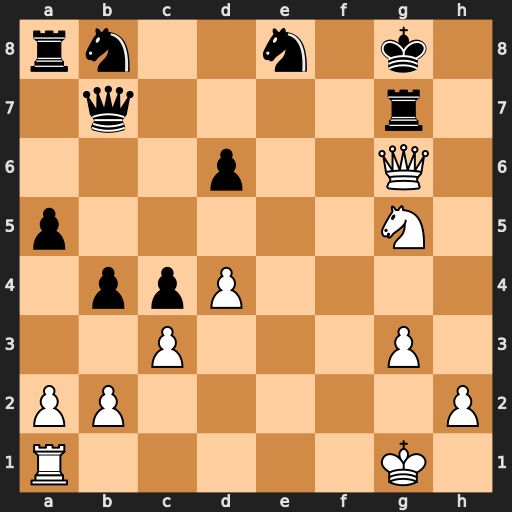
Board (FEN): rn2n1k1/1q4r1/3p2Q1/p5N1/1ppP4/2P3P1/PP5P/R5K1
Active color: w
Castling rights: -
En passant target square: -
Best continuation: Qxe8#